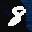
Label: 8